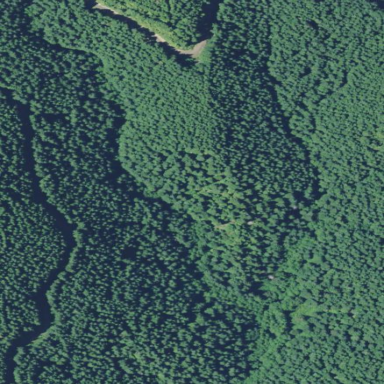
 likely man-made clearing in the landscape."